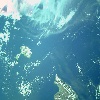
Label: water